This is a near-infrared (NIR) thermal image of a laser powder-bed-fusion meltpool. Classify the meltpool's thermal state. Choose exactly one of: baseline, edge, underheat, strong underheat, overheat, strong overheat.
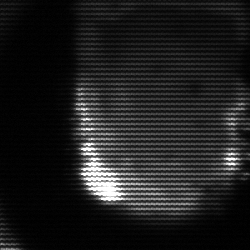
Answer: baseline